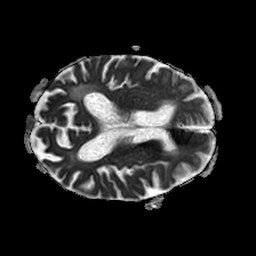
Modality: ADC
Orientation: axial
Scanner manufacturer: philips
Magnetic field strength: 1.5 T
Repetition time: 3.136 s
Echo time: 0.06922 s